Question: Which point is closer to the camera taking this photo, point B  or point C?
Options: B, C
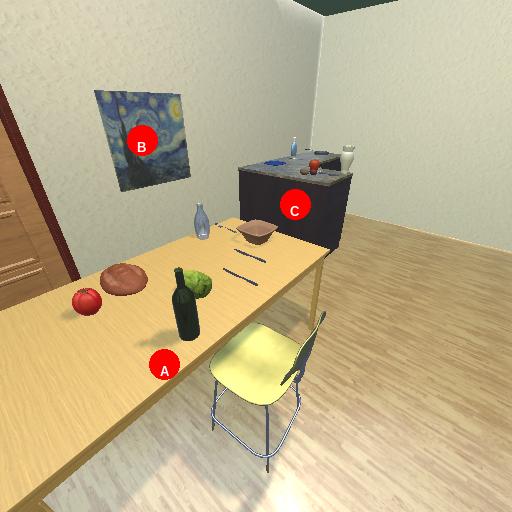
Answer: B